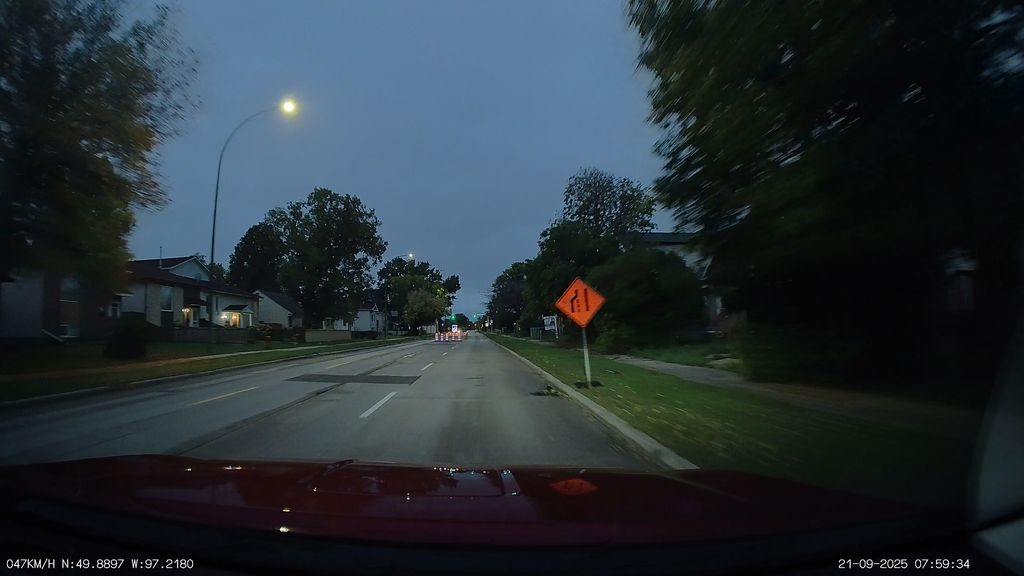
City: winnipeg